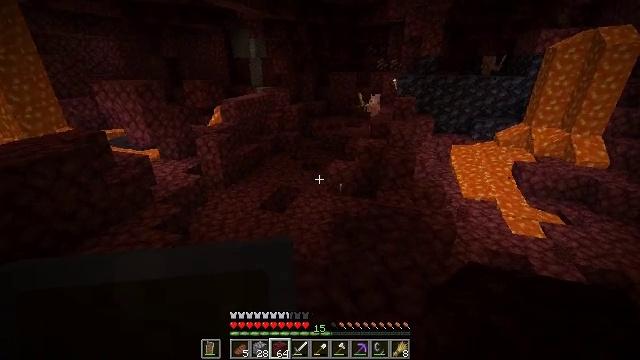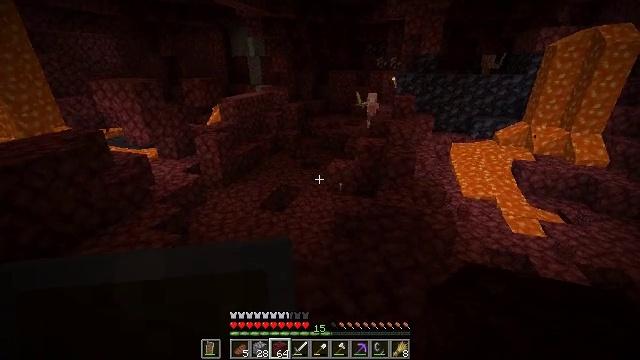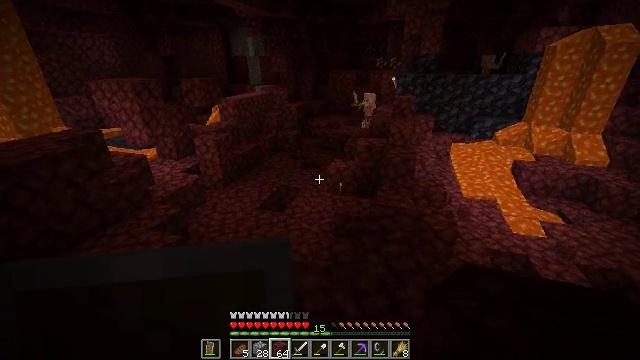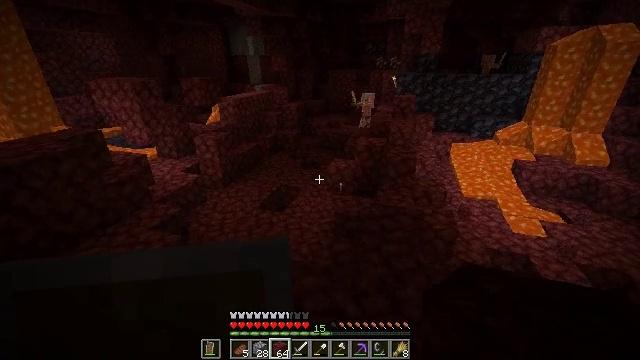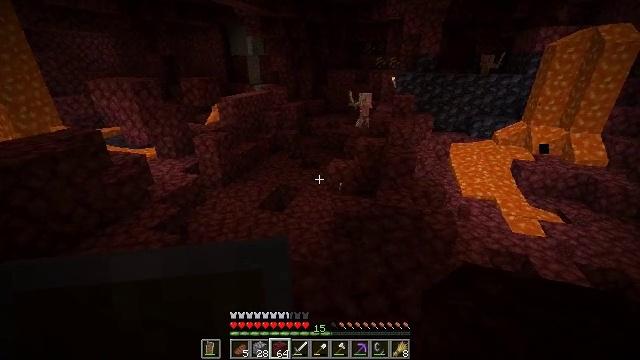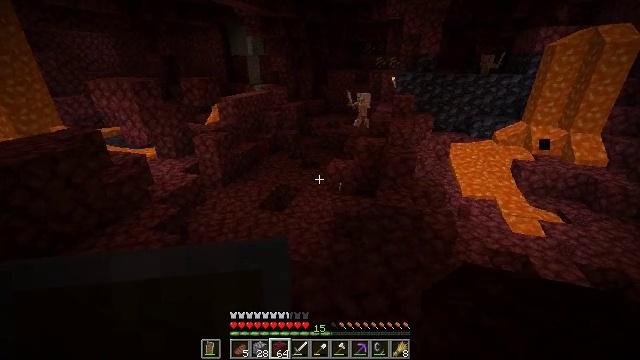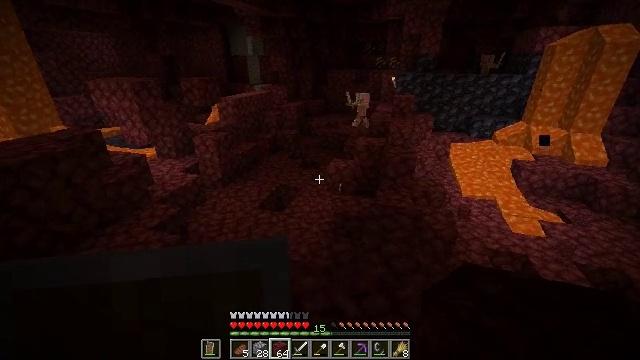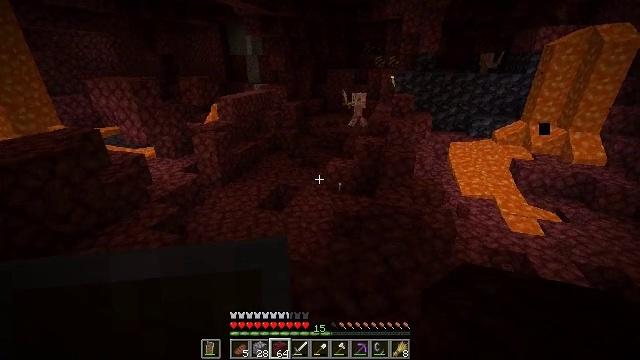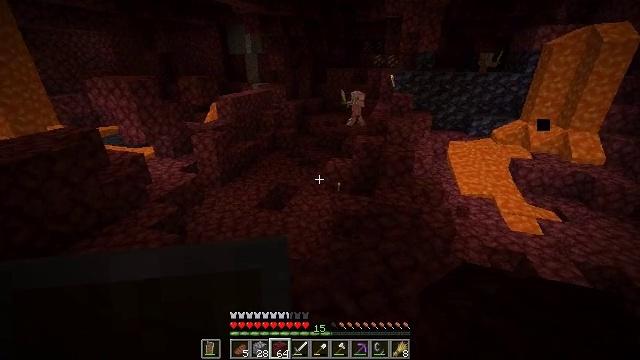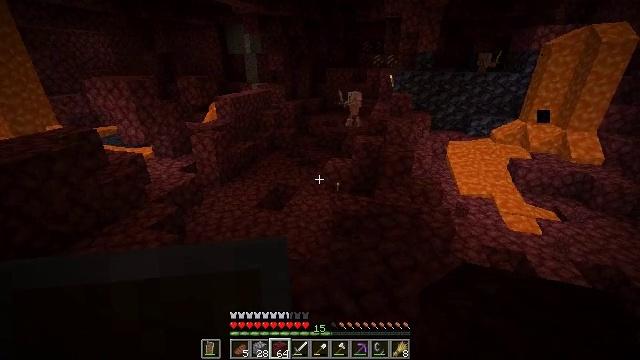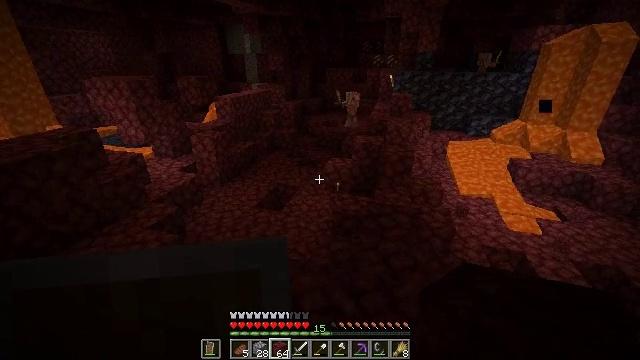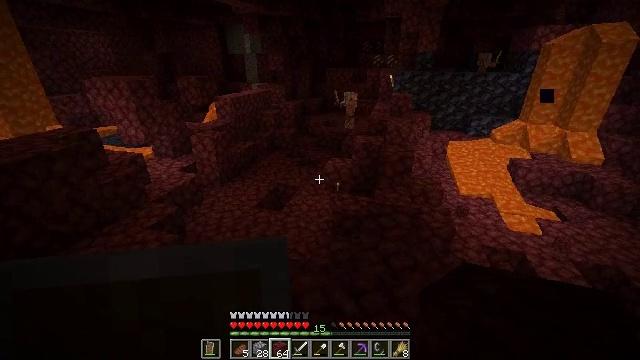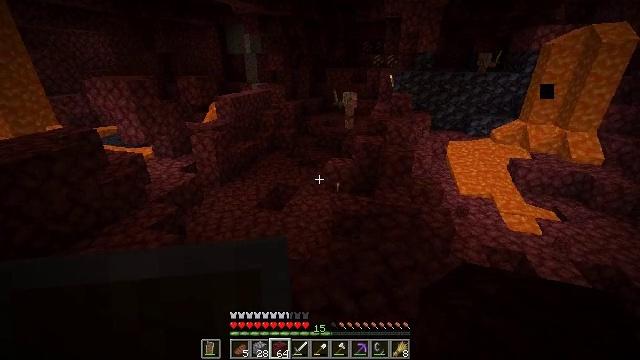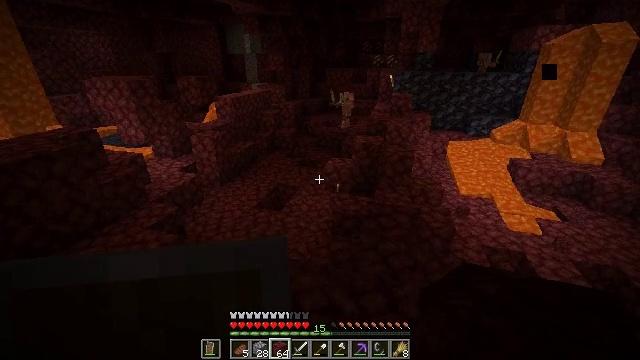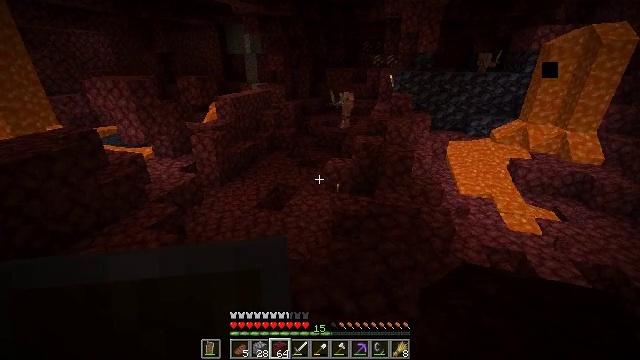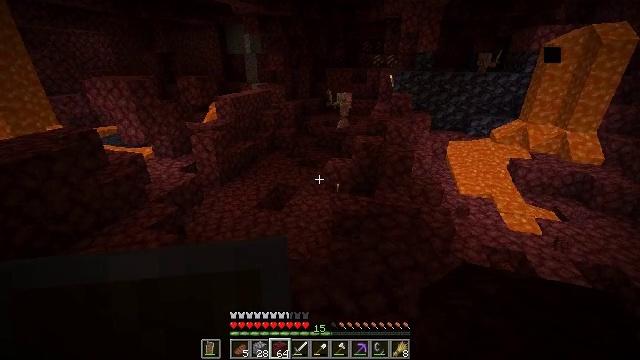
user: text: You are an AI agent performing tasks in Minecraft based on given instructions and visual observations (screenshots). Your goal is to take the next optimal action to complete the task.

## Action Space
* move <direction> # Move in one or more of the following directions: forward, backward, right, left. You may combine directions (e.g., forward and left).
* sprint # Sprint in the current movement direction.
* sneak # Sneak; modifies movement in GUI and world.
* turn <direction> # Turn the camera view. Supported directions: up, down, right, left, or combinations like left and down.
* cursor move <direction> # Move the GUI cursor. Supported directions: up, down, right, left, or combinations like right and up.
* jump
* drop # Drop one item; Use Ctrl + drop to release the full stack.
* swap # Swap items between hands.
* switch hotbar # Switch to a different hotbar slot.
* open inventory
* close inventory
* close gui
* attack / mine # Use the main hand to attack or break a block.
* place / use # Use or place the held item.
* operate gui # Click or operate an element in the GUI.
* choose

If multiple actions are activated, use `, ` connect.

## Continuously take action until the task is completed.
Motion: motion action
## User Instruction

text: craft item air
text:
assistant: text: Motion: no_op
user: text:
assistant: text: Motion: no_op
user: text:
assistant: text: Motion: no_op
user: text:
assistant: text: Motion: no_op
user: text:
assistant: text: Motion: no_op
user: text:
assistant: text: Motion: no_op
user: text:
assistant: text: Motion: no_op
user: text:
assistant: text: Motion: no_op
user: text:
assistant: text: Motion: no_op
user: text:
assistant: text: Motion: no_op
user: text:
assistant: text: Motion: no_op
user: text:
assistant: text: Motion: no_op
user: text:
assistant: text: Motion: no_op
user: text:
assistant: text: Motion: no_op
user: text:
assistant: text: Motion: no_op
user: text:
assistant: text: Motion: no_op
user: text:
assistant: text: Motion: no_op
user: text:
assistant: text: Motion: no_op
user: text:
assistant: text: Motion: no_op
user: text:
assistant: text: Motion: no_op
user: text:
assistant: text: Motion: no_op
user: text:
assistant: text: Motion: no_op
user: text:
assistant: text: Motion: turn right
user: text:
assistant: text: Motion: turn right
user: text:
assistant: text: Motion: turn right
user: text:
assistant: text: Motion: turn right
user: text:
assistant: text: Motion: no_op
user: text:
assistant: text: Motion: turn right
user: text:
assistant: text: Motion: no_op
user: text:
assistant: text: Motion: turn right and up